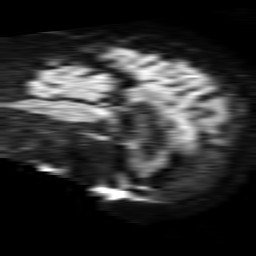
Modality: TRACE
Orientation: sagittal
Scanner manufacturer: philips
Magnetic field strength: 1.5 T
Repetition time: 4.6 s
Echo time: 0.08941 s